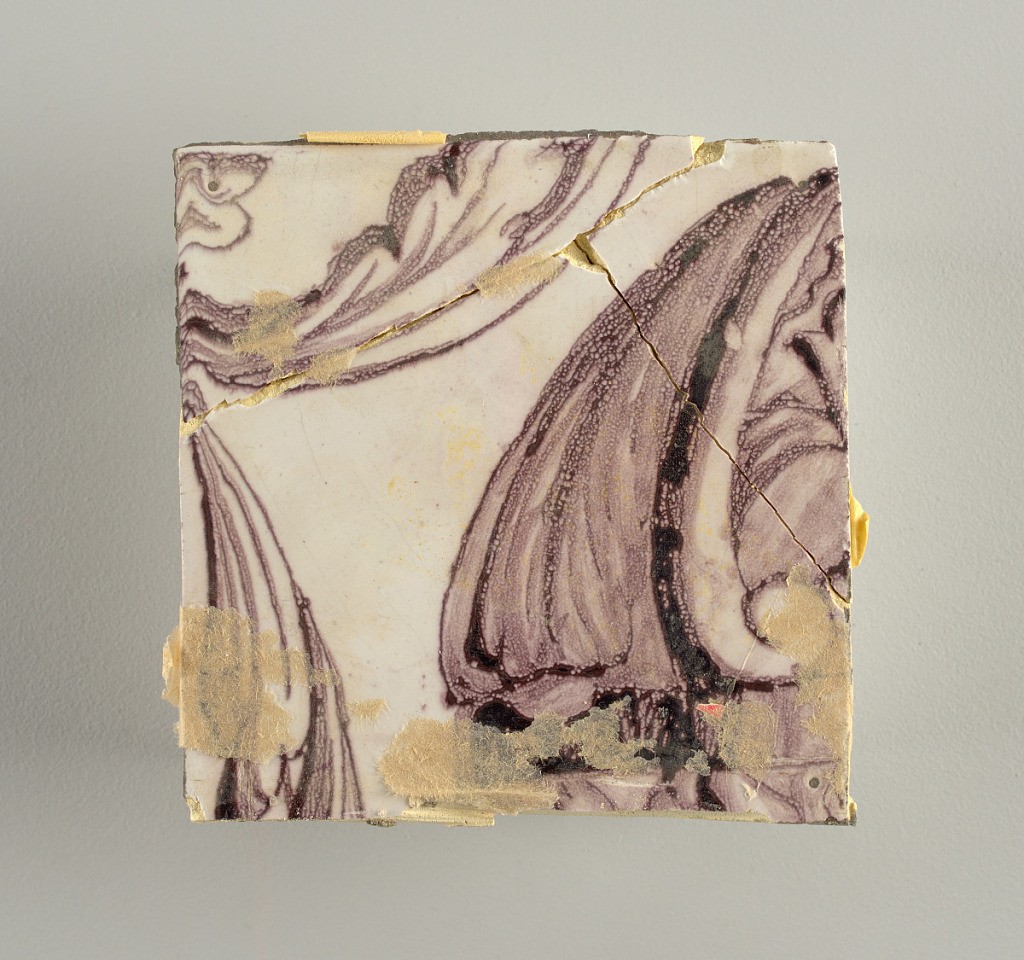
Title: Tile wall facing
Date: ca. 1725
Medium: Tin-glazed earthenware, underglaze
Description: Horizontal rectangle.  Thirty tiles wide and twenty-three tiles high with opening for fireplace eleven tiles wide and ten high.  Foliage arabesques disposed about three vertical axes from which are emphazised by urns at center and right, and at left by the figure of a standing woman carrying an infant on her arm and accompanied by two children.